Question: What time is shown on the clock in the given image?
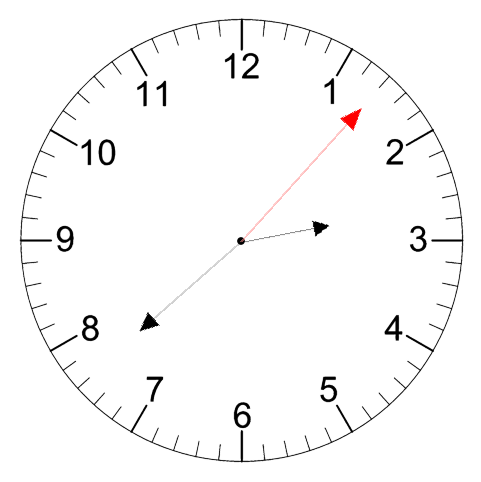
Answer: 02:38:07